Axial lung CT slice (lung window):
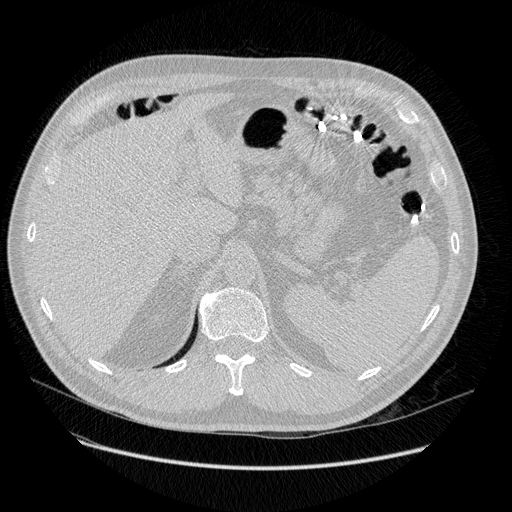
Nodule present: no